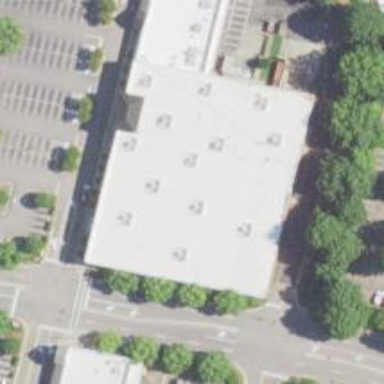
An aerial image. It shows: Retail area.